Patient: sex M, age 71
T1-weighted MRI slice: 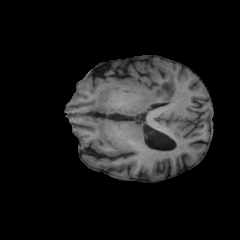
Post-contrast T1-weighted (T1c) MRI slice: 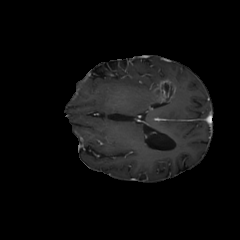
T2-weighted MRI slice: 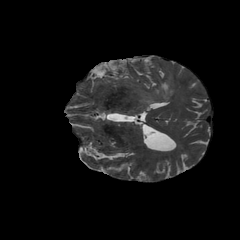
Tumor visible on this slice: yes
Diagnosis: Glioblastoma, IDH-wildtype
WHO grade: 4